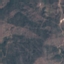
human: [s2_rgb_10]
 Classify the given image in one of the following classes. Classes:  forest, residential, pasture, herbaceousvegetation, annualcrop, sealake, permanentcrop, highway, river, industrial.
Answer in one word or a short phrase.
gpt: HerbaceousVegetation